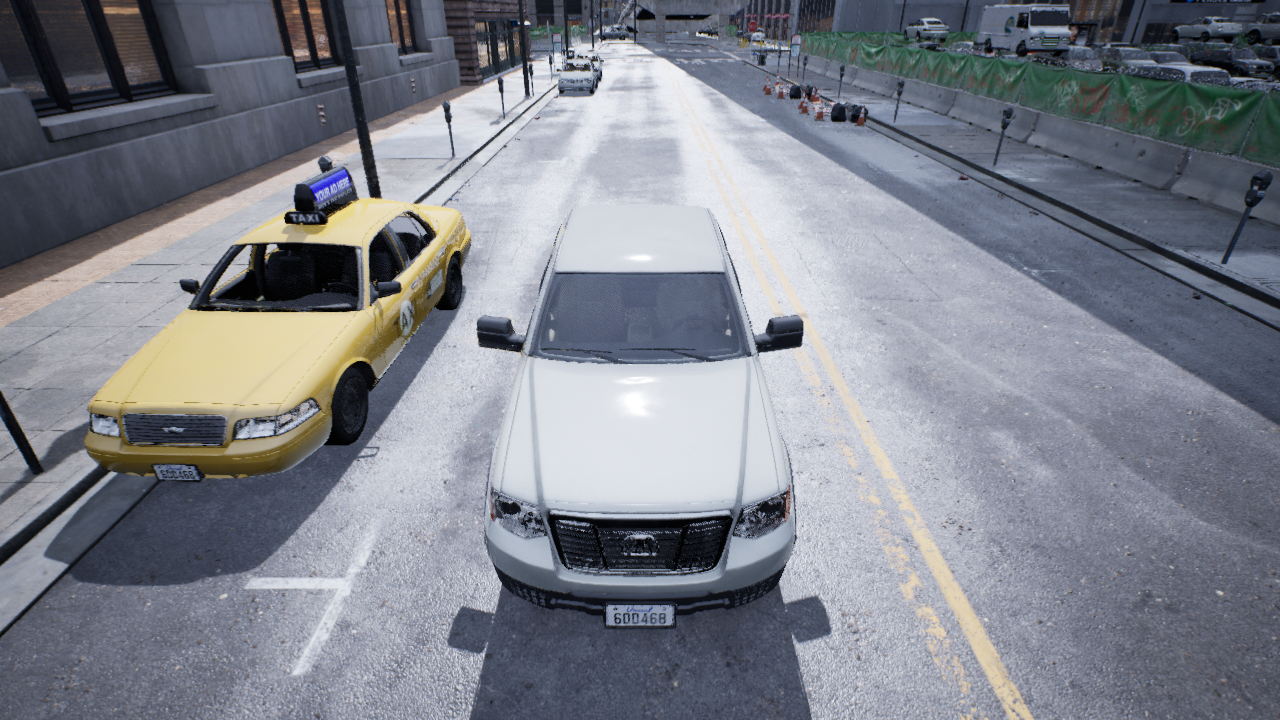
Venue: downtown
Lighting: overcast
Vehicle rig: pickup